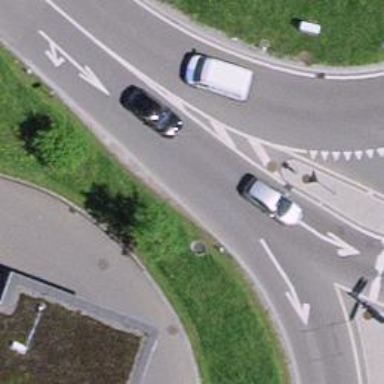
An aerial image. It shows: Road with traffic signals.